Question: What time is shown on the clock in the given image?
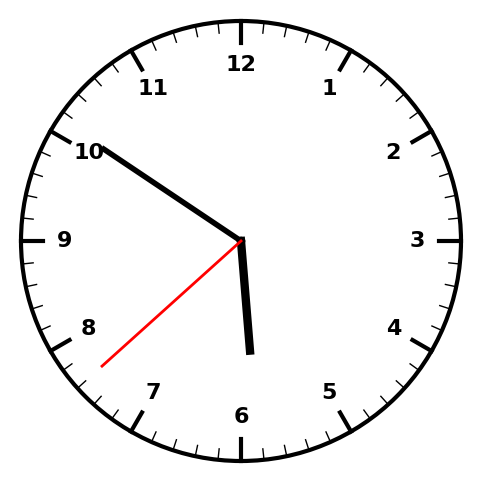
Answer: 05:50:38